Question: In Plone 4, I have a custom Dexterity content type that has a NamedBlobFile field called audio_artifact. When using the default edit view to edit the type, I see URLs like this:

What's going on here? I'm familiar with Zope 3 resources in general, but here it looks the widget resource is being passed the @@download view as a parameter. Is that correct? Or am I just confused. I suspect the latter.
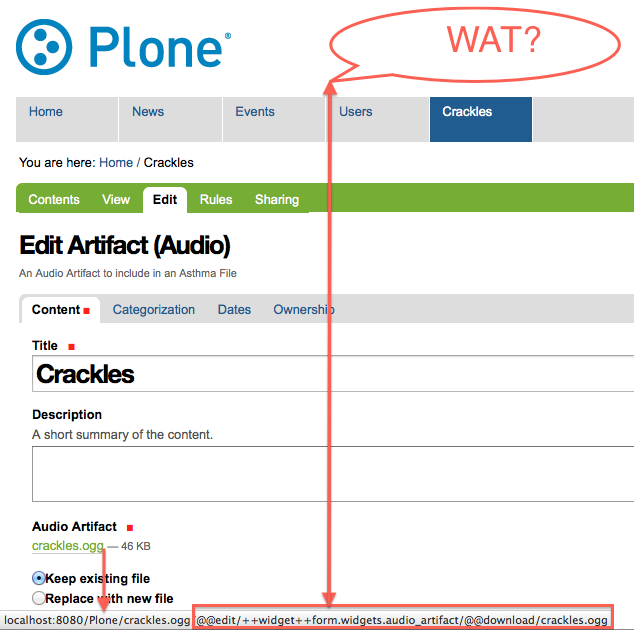
Answer: '++something++' is a traversal namespace, so it's not a resource per se, '++resource++' is instead another namespace. Namespaces look up custom namespace handlers, which are given the rest of the item name.
In this case the 'widget' namespace handler is given the name of the widget, 'forms.widgets.audio_artifact', and it will use this to look up that widget on the add form.
'@@download' is a view on the widget, that enables you to download the file in the widget. For images there is also a view that allows you to get thumbnails etc.